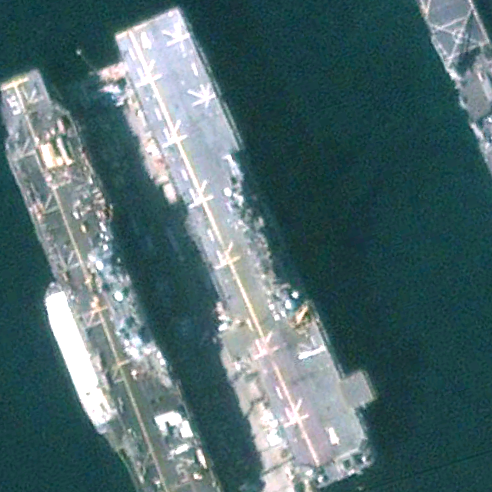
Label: assault